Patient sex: M
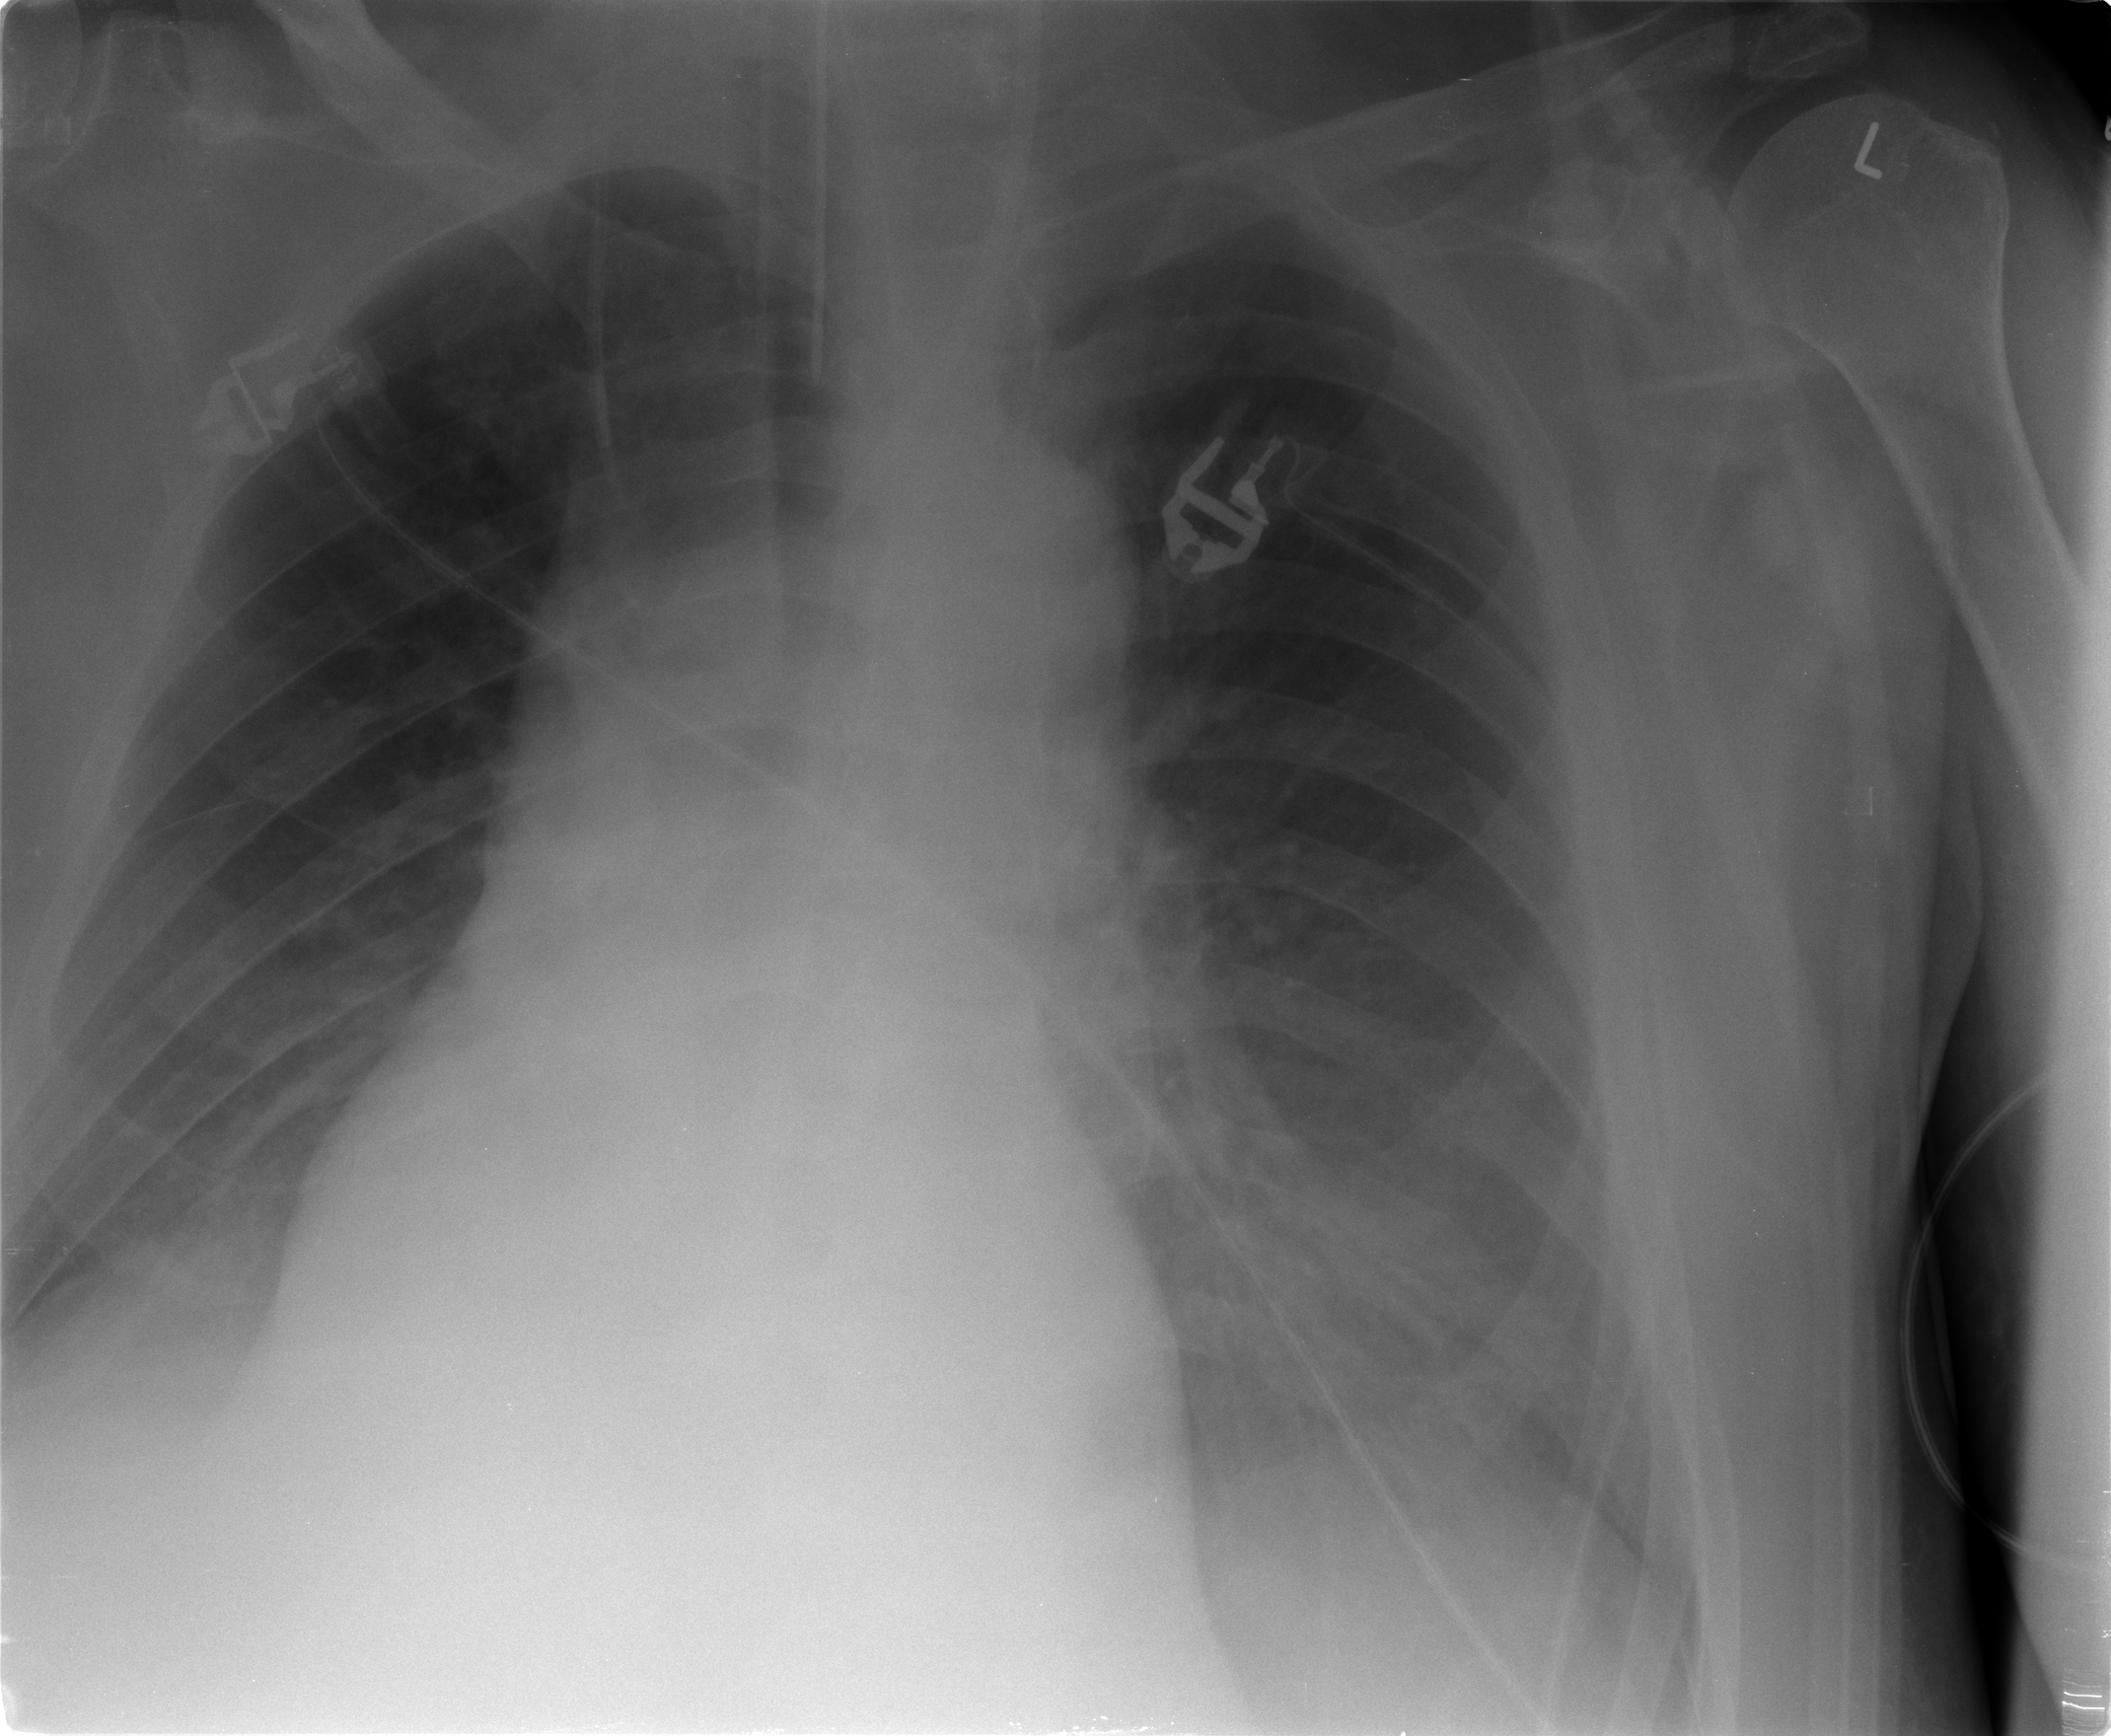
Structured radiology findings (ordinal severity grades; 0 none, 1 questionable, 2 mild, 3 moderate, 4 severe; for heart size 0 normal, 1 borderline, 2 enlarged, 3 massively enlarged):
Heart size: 2
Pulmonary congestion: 2
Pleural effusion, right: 2
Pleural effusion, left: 2
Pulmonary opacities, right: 0
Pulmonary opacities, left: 0
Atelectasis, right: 2
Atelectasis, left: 2